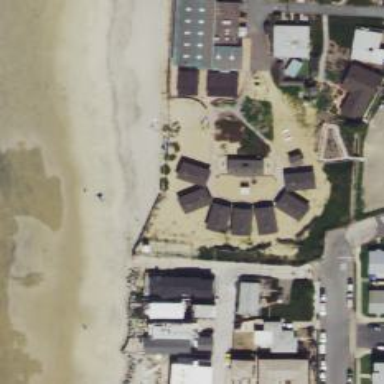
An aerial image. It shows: Emergency lifeguard tower.